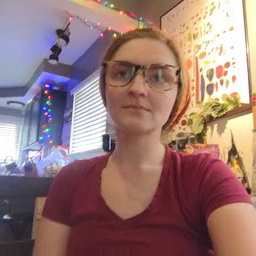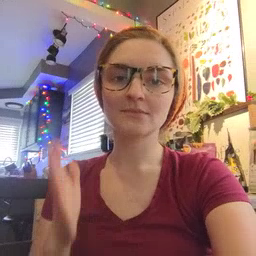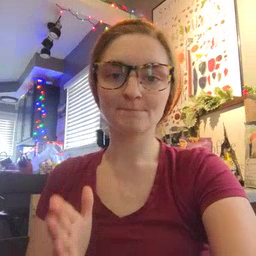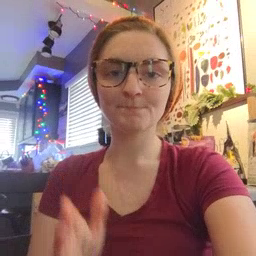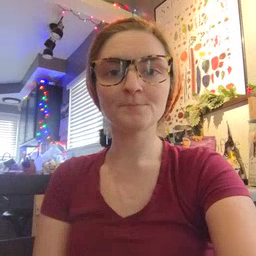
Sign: beside